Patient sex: M
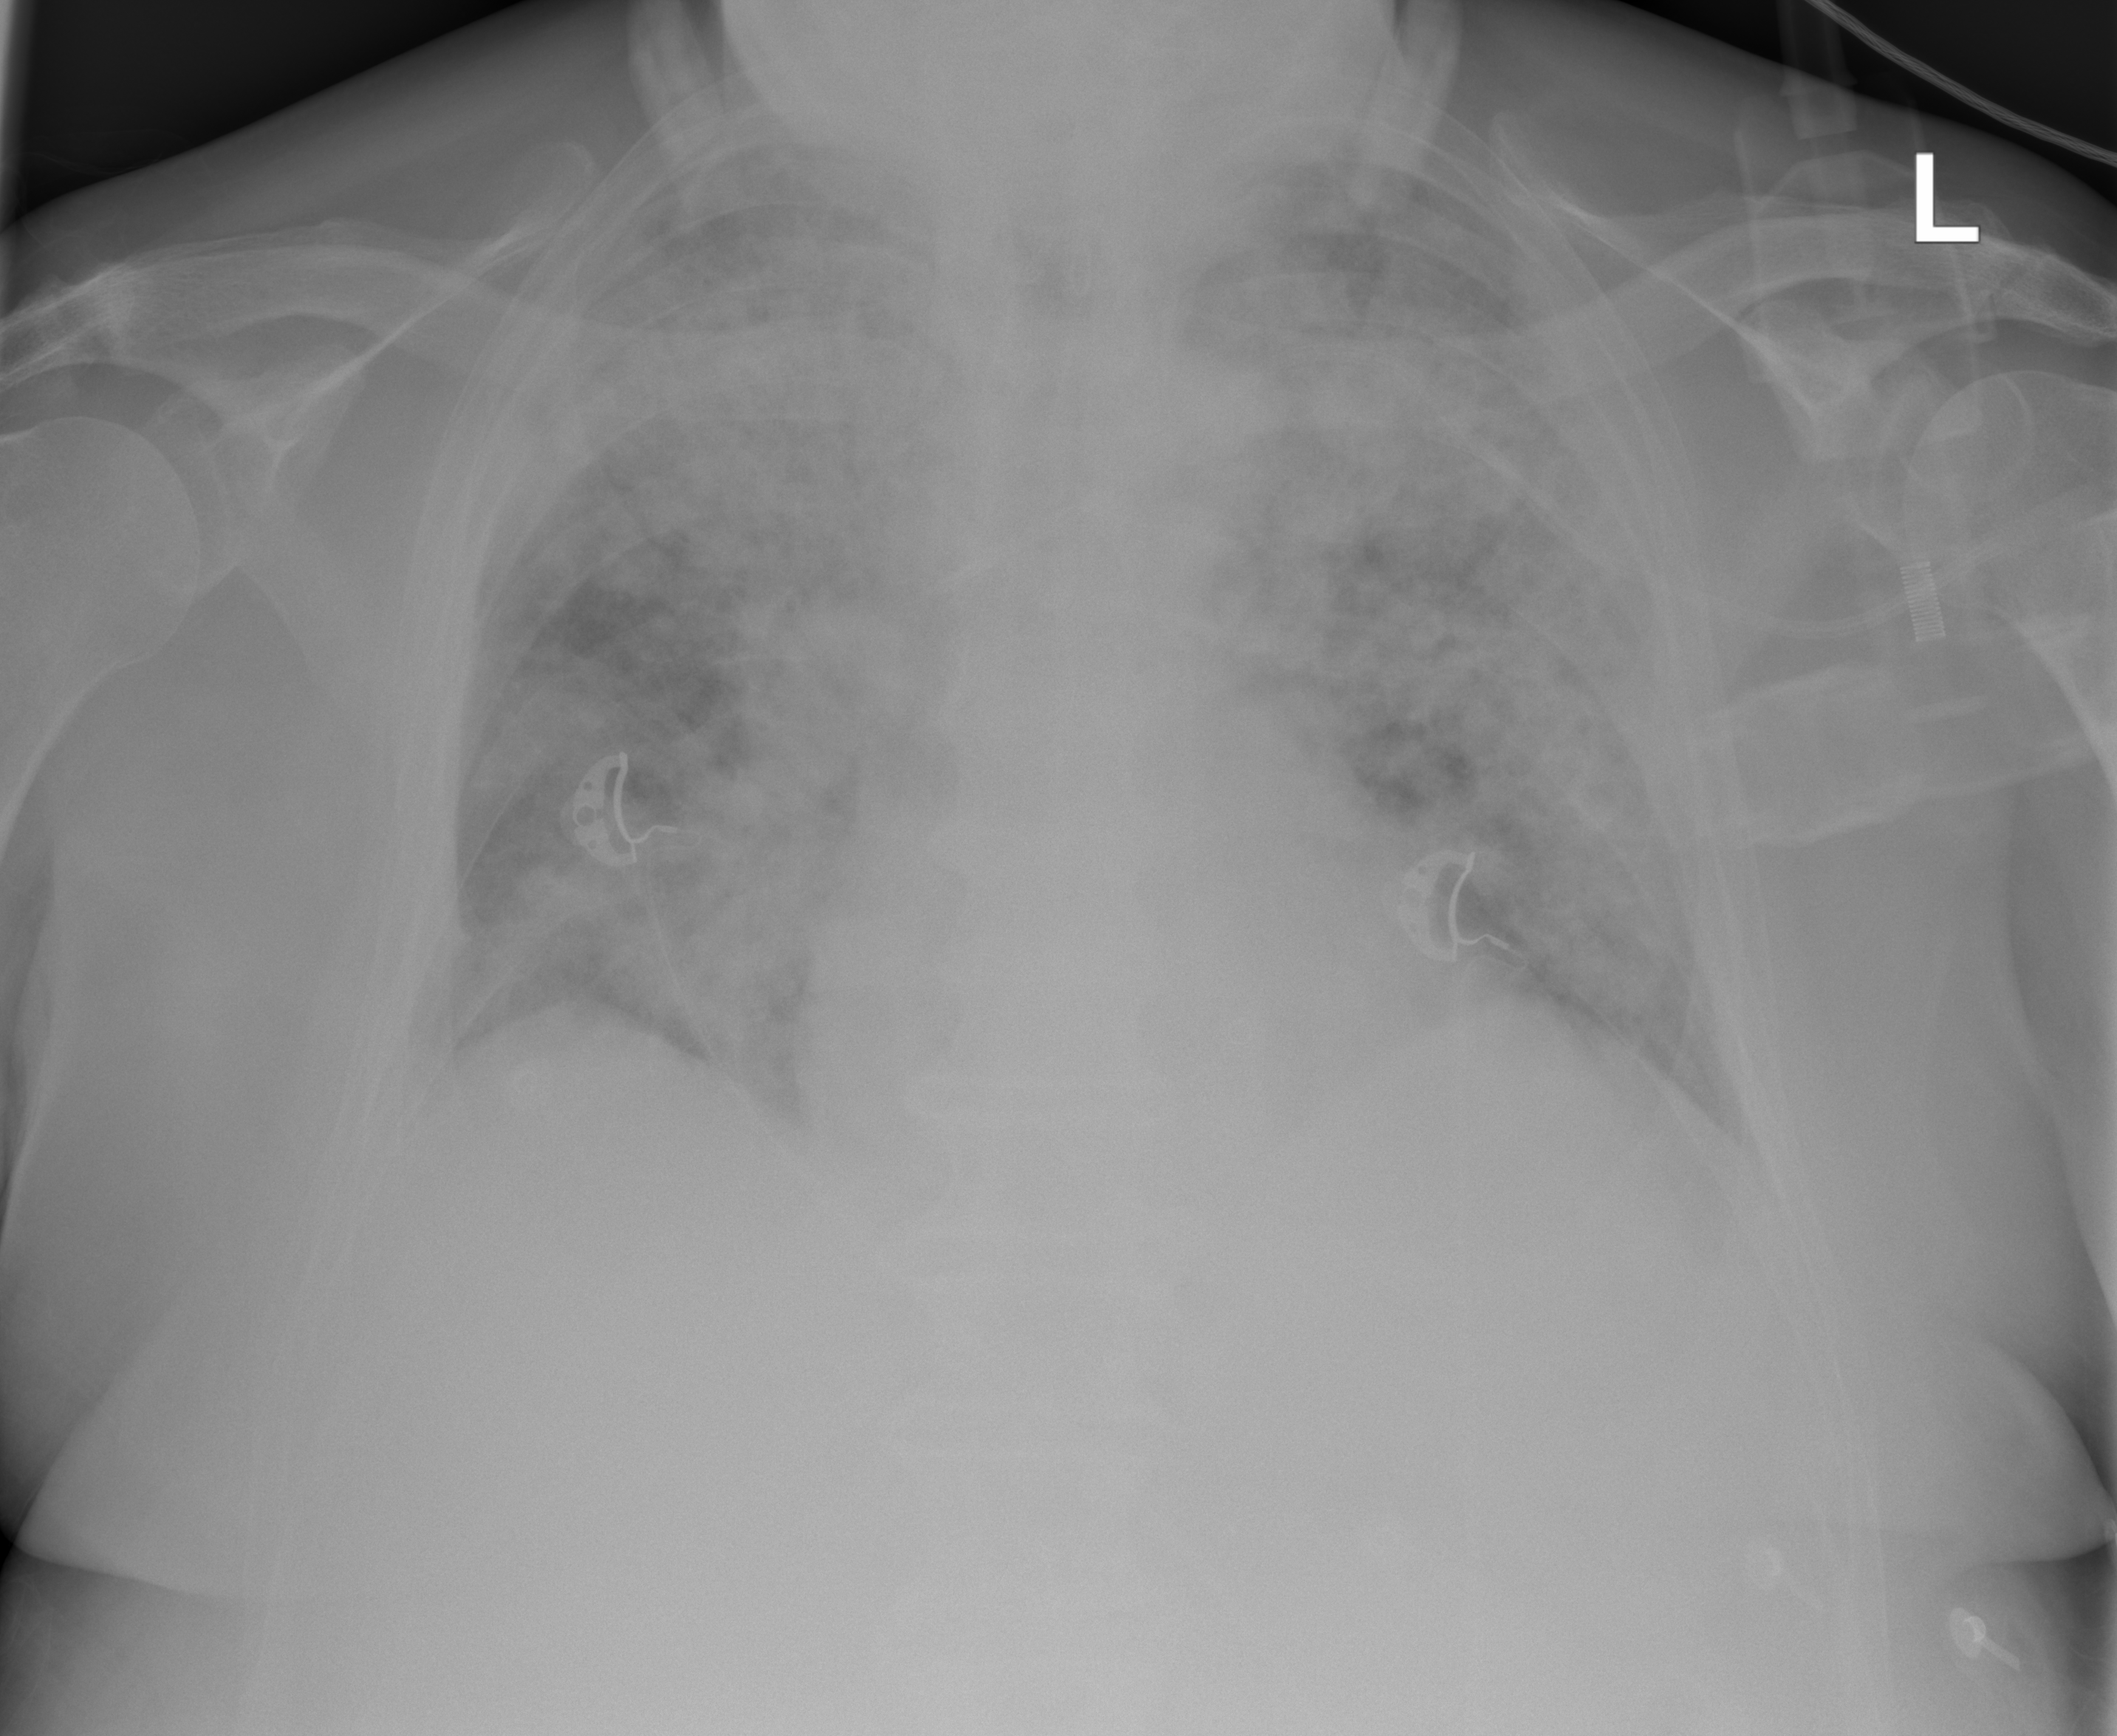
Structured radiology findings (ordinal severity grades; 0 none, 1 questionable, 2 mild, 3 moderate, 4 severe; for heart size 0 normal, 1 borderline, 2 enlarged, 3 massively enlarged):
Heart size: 2
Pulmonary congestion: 0
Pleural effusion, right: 0
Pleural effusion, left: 2
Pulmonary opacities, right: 3
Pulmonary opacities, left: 4
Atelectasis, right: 0
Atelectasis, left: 2